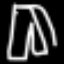
Label: pants